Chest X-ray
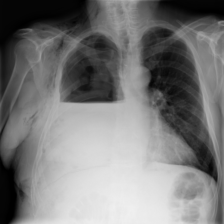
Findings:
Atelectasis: negative
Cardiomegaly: negative
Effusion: negative
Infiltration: negative
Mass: negative
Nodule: negative
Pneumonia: negative
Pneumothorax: negative
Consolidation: negative
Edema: negative
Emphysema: positive
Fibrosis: negative
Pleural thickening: negative
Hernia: negative